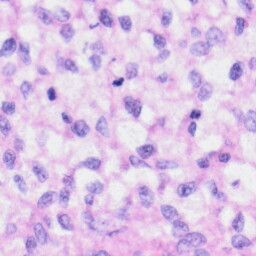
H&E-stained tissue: Liver